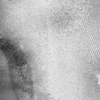
Atmospheric dust classification: not_dusty